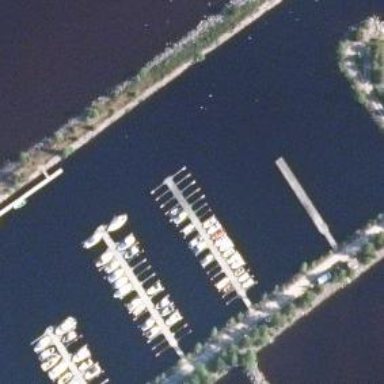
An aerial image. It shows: Marina on leisure land.